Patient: sex M, age 71
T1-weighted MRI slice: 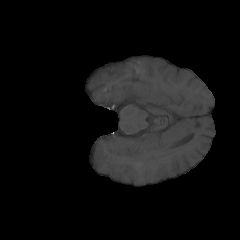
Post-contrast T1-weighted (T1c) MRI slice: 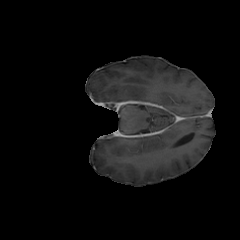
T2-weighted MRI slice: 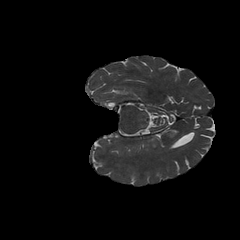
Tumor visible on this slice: no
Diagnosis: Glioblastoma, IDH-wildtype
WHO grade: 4